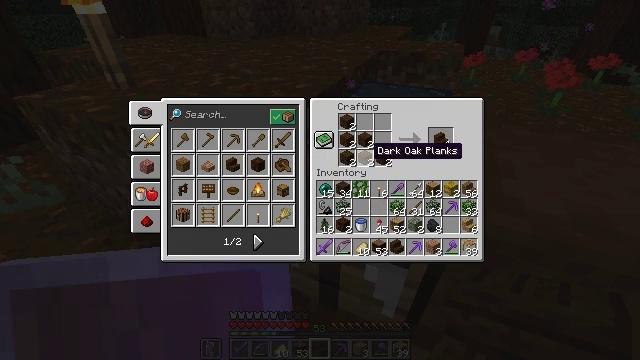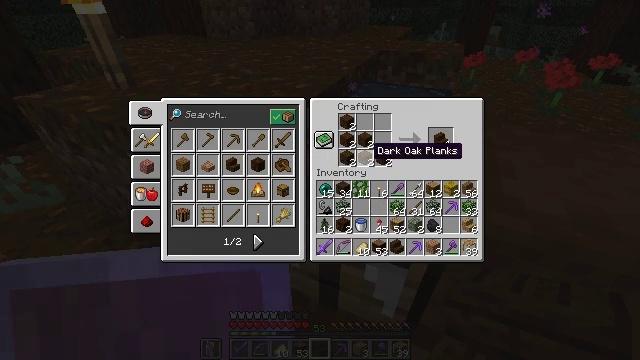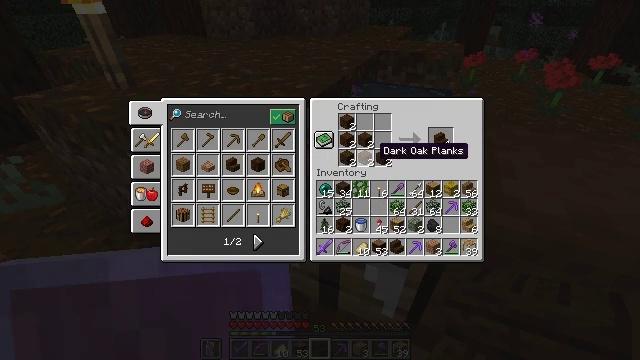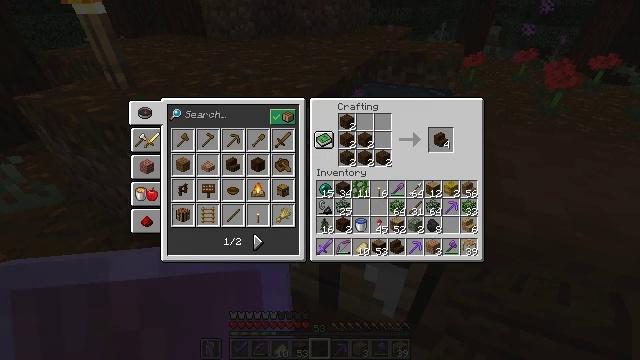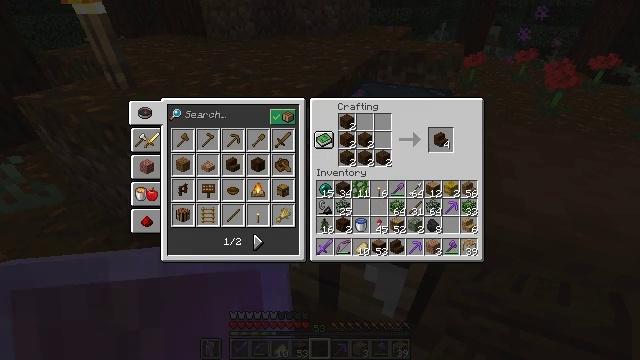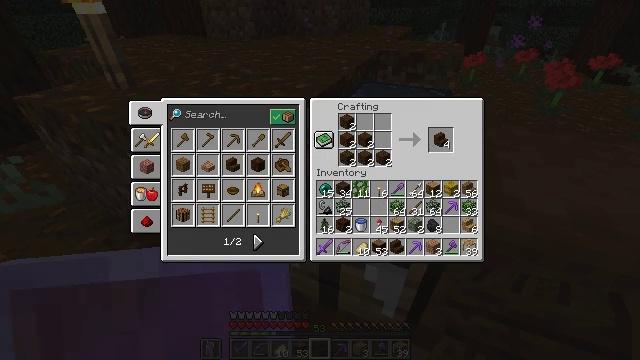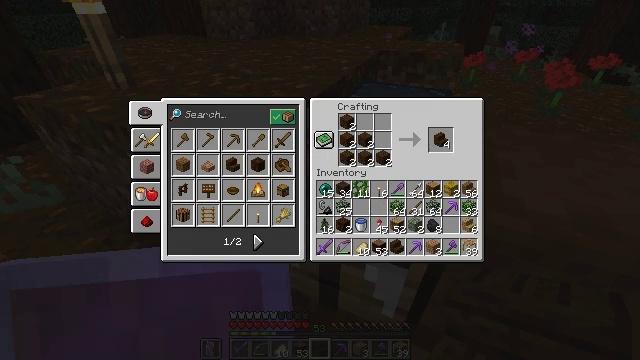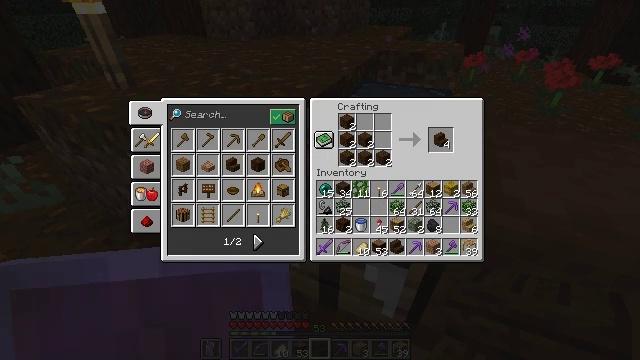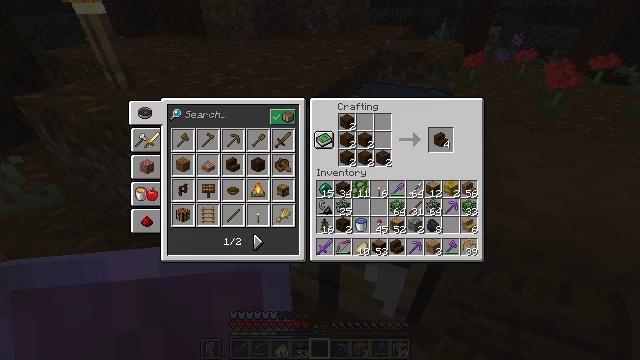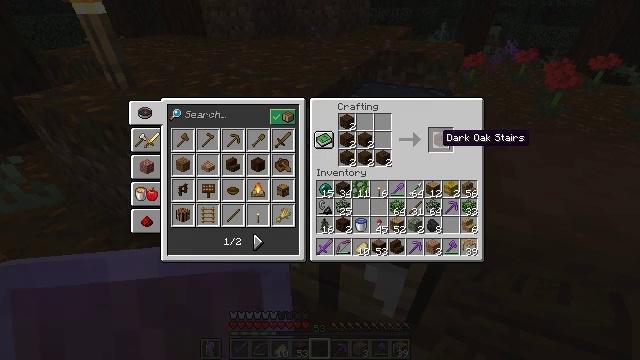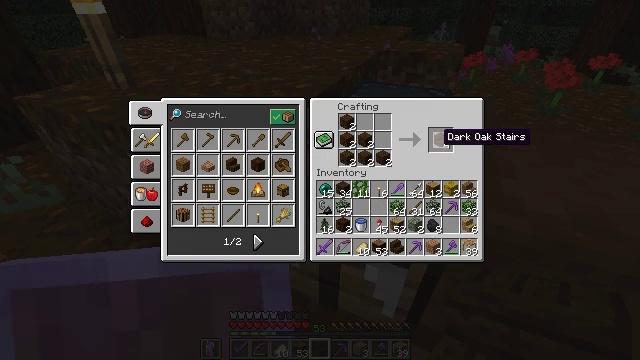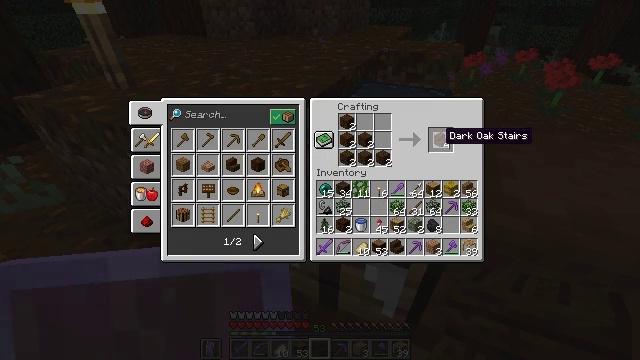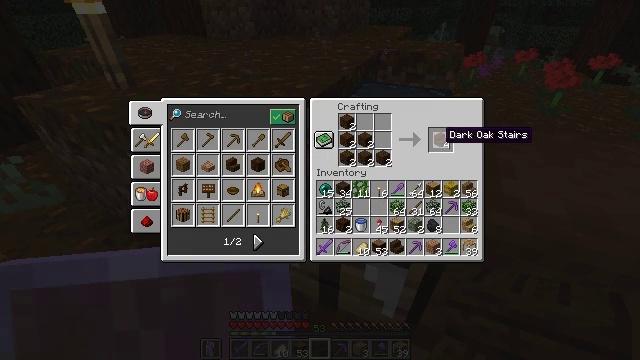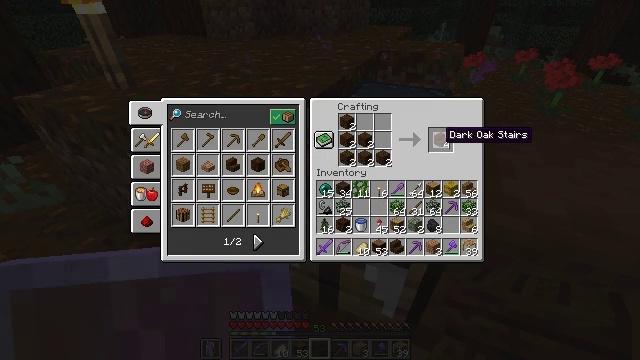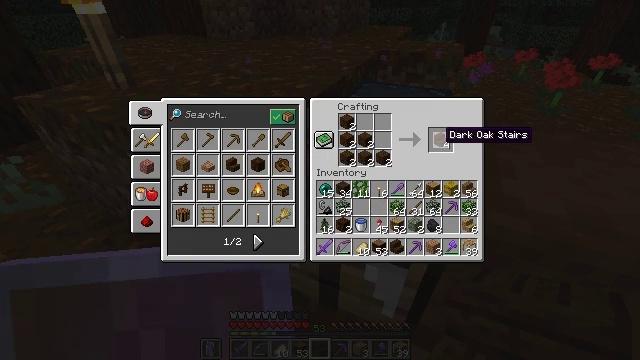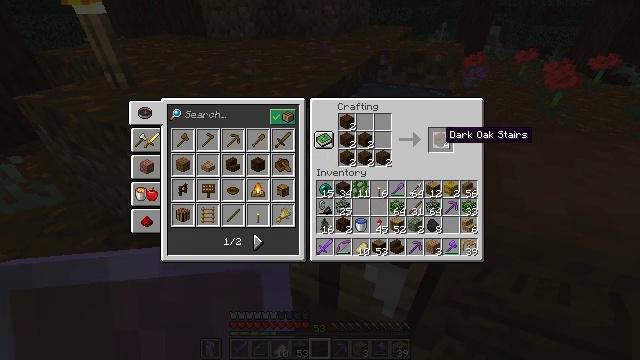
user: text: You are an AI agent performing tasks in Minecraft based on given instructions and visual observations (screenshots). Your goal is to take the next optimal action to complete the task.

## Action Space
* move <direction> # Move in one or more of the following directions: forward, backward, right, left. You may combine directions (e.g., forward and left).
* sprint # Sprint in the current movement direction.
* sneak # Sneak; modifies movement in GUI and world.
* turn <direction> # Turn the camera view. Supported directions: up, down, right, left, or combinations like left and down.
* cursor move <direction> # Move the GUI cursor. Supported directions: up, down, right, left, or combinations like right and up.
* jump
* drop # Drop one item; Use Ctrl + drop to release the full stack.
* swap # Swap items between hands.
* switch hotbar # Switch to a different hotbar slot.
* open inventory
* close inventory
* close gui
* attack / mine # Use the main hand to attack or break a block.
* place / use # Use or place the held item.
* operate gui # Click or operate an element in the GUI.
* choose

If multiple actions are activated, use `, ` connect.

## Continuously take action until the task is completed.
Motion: motion action
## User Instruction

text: Combine dark oak planks to get dark oak stairs.
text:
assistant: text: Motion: sneak
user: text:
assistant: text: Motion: sneak
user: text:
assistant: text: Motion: sneak, turn right
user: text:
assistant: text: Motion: sneak, turn right
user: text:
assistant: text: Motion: sneak
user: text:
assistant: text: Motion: sneak
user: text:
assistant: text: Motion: sneak, turn right
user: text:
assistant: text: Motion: sneak
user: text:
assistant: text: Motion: sneak, turn right
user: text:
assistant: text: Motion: sneak
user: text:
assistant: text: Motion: sneak
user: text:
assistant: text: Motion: sneak
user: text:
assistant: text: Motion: sneak
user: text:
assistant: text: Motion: sneak
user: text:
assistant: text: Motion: sneak
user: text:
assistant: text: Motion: sneak
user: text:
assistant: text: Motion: sneak
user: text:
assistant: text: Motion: sneak
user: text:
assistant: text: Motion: sneak
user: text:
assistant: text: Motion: sneak
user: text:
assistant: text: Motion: sneak
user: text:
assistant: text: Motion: sneak
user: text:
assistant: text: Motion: sneak
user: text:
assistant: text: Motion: sneak
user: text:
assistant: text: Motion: sneak
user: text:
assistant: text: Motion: sneak
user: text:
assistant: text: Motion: sneak
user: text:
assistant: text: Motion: sneak
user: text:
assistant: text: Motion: sneak
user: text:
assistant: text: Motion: sneak